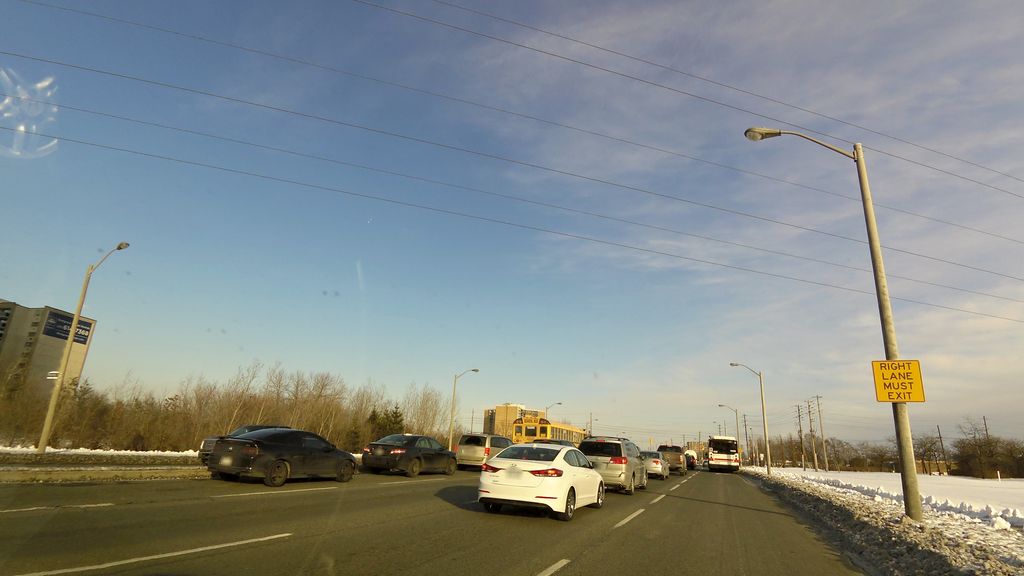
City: toronto